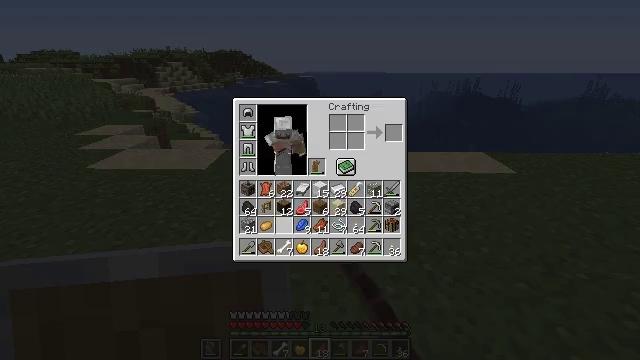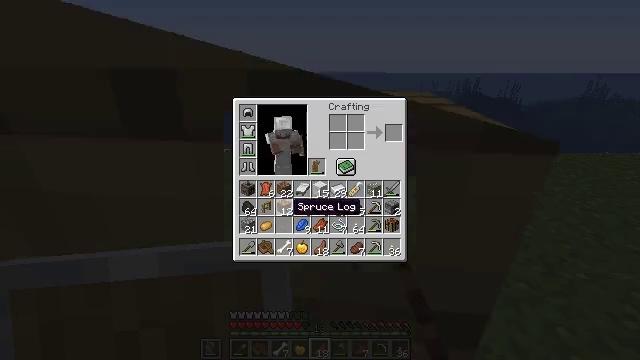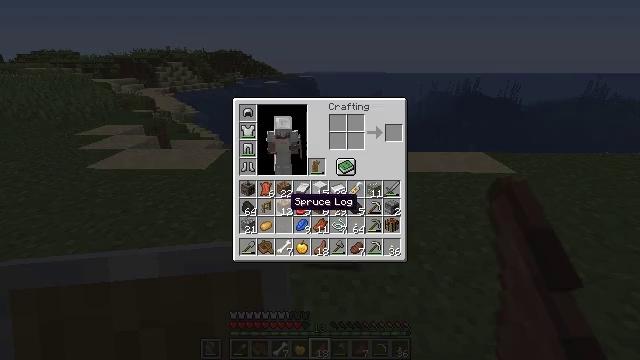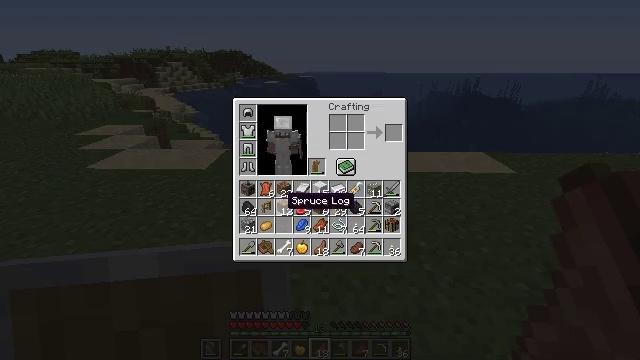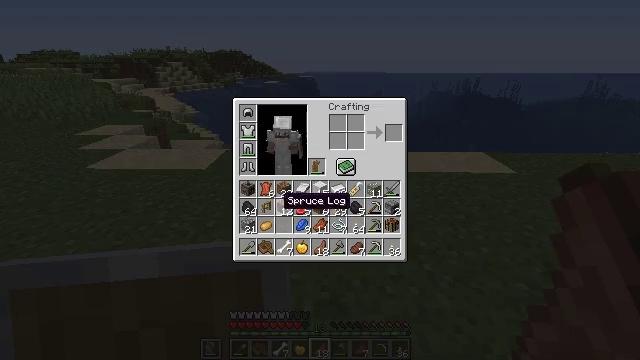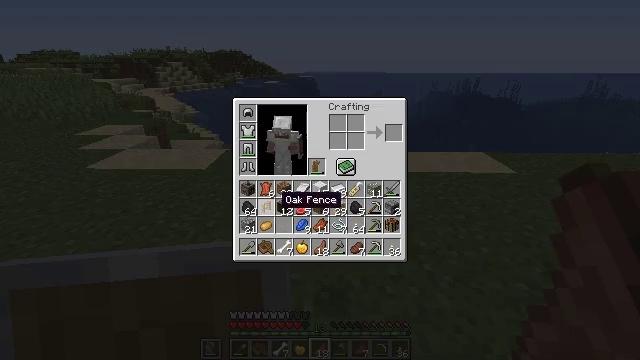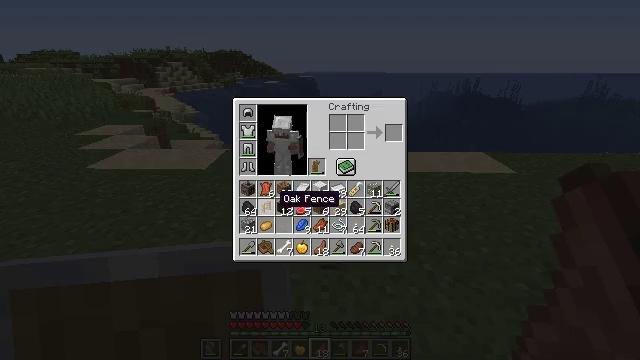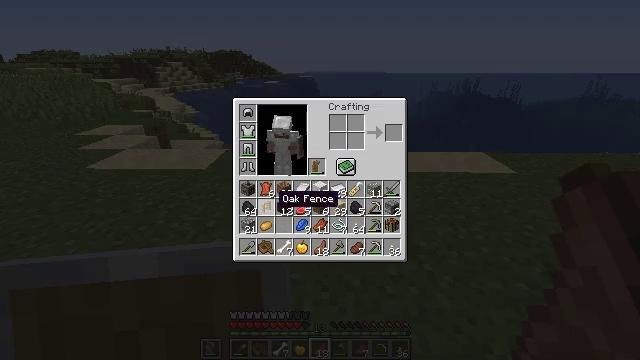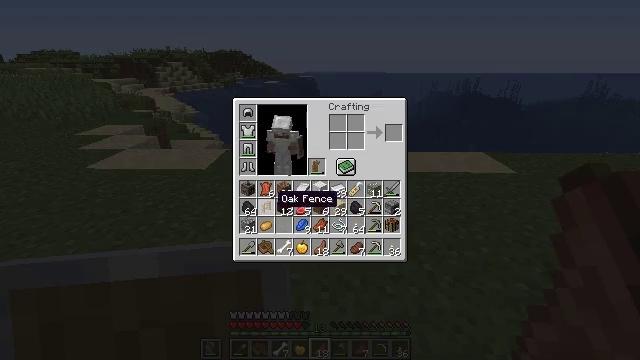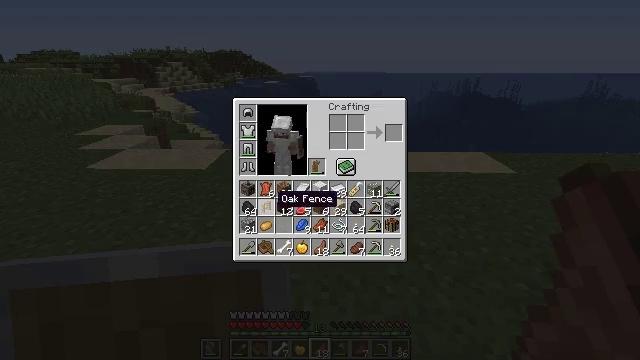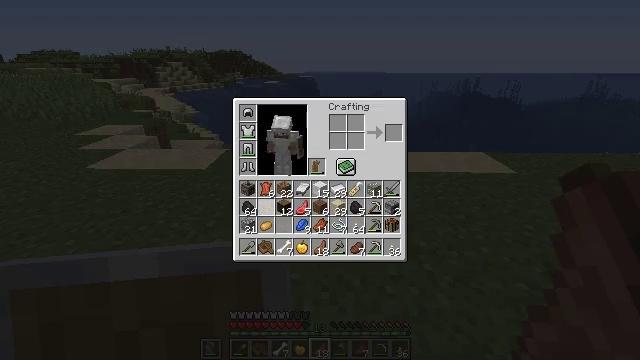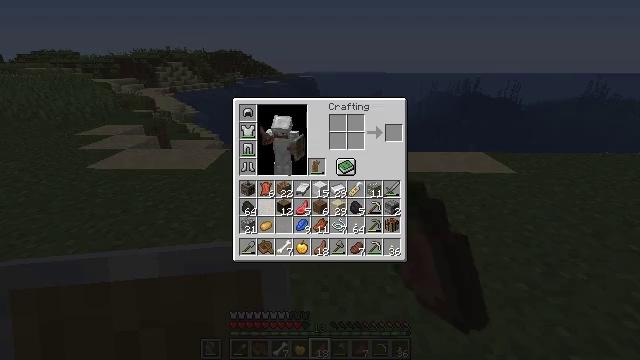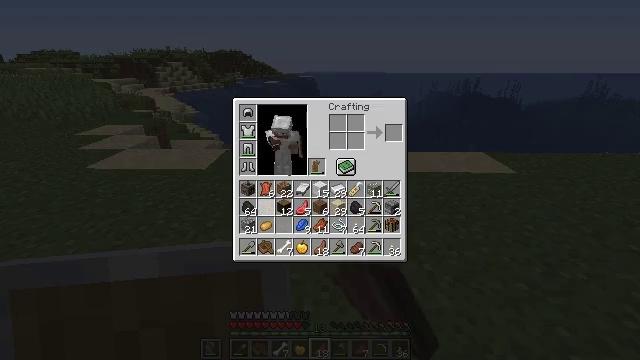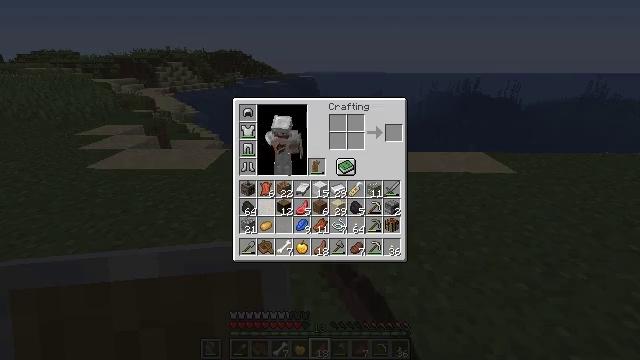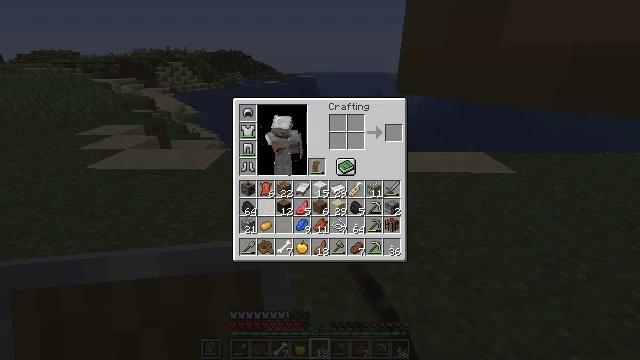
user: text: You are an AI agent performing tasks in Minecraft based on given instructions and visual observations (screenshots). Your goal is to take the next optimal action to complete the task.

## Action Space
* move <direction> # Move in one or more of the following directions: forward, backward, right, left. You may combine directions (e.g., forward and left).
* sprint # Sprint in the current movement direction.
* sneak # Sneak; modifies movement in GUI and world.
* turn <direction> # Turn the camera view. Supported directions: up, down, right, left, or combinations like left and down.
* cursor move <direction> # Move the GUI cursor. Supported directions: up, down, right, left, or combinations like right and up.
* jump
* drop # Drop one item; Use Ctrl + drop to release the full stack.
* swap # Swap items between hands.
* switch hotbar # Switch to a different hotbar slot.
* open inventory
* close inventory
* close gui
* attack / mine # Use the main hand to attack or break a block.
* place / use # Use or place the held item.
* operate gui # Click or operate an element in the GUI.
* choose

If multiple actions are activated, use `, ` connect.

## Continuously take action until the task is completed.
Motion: motion action
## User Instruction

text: Remove an oak fence from the inventory.
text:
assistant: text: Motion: cursor move up, open gui
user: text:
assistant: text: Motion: no_op
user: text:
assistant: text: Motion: no_op
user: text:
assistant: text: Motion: no_op
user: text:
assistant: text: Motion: no_op
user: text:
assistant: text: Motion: sprint
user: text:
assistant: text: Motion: sprint
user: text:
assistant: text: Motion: sprint
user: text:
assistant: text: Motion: sprint
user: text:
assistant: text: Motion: sprint, drop
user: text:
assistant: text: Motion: sprint, drop
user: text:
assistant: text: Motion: sprint, drop
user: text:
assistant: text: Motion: drop
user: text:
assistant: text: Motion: no_op
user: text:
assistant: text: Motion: no_op